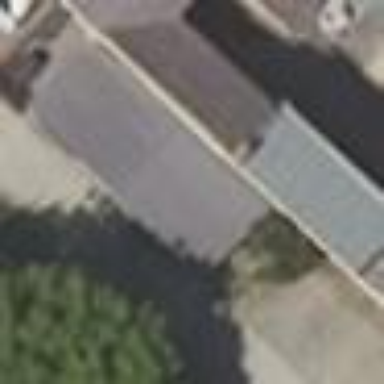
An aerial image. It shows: Shed.